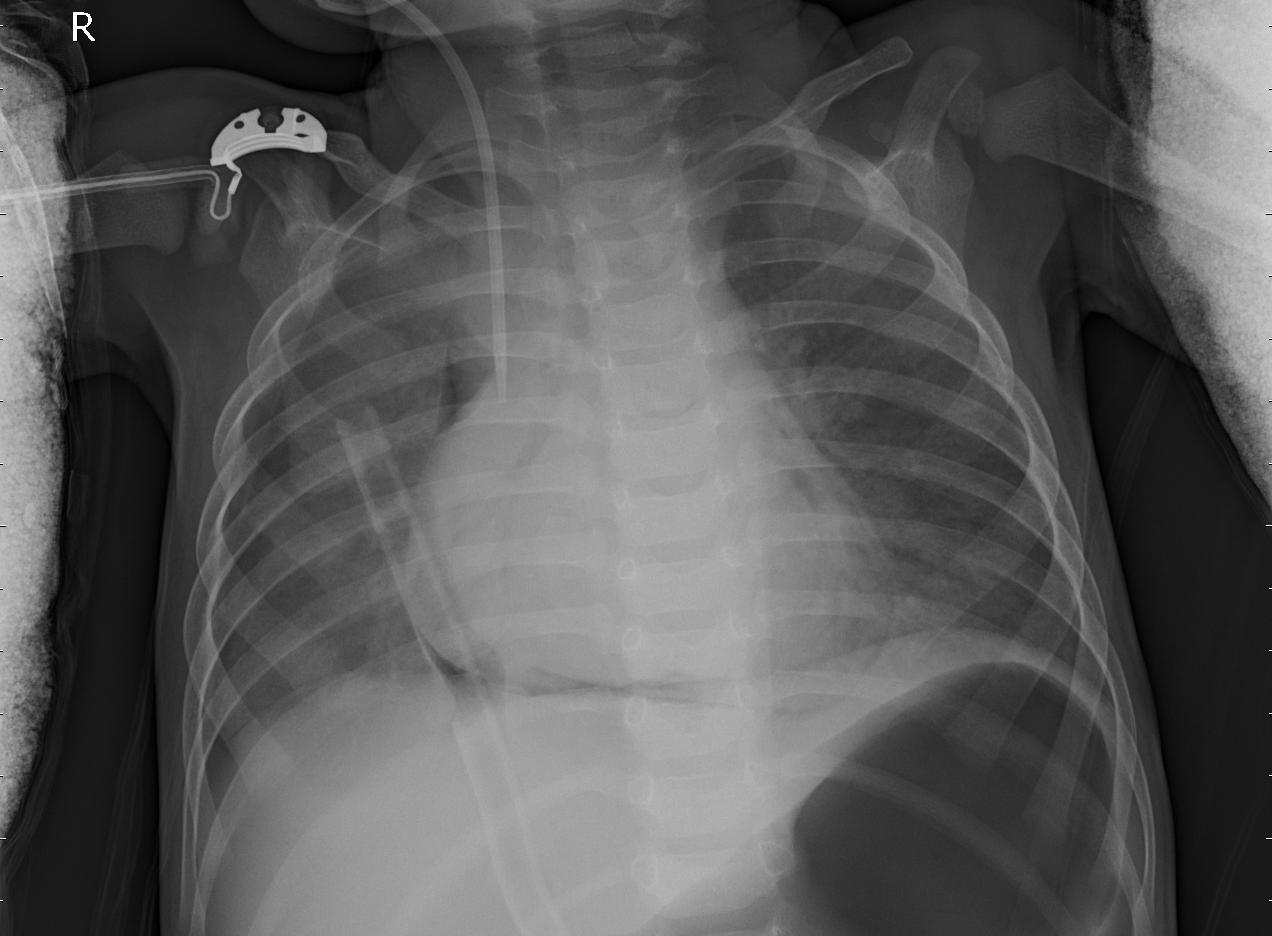
Diagnosis: PNEUMONIA